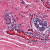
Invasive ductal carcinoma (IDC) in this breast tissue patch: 0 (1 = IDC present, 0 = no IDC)